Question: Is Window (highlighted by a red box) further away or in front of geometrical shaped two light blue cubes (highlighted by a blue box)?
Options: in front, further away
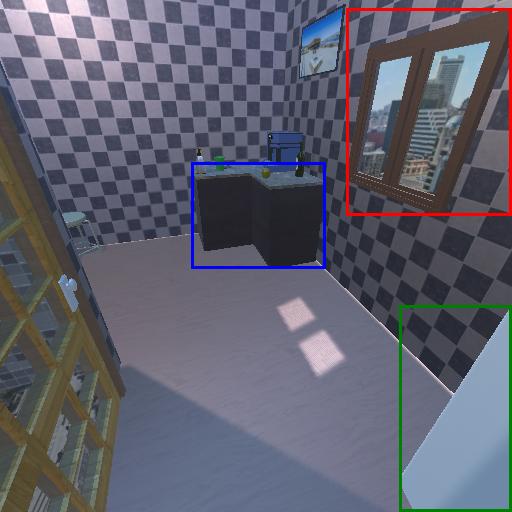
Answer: in front